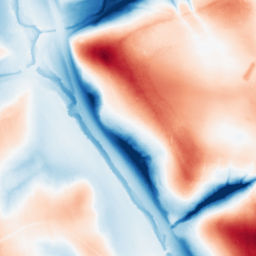
Category: edge_preserving
Decomposition family: guided
Decomposition parameters: radius: 32
eps: 1
Upsampling method: cubic_catmull_rom
Upsampling parameters: scale: 2
Upsampling scale: 2